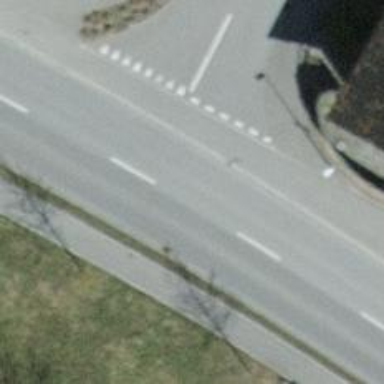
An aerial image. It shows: Asphalt secondary road with dedicated lane for cyclists on both sides.